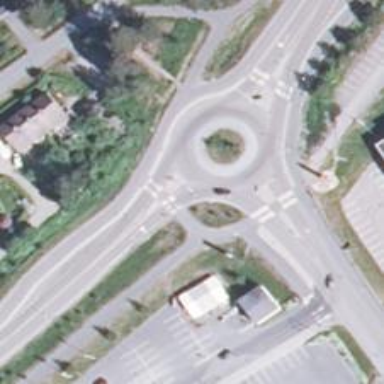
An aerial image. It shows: Secondary road with asphalt surface leading to roundabout junction.